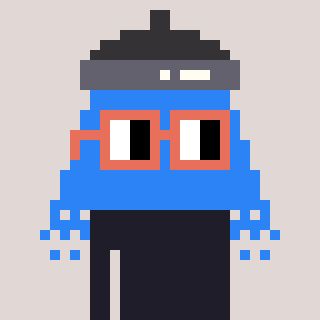
a pixel art character with square orange glasses, a shower-shaped head and a orange-colored body on a warm background